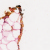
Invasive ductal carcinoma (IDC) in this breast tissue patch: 0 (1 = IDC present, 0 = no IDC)